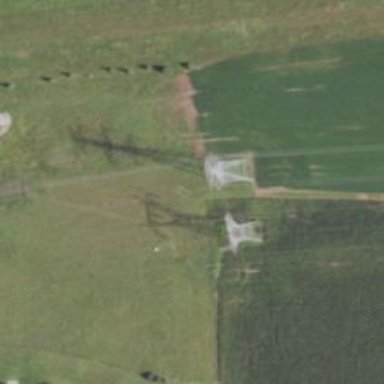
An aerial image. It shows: Lattice structure tower used for power distribution.